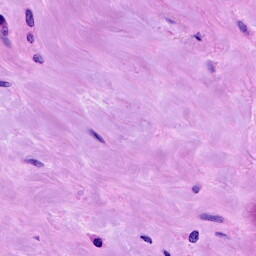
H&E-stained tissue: Breast